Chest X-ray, PA view. Patient: 50 years old, sex M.
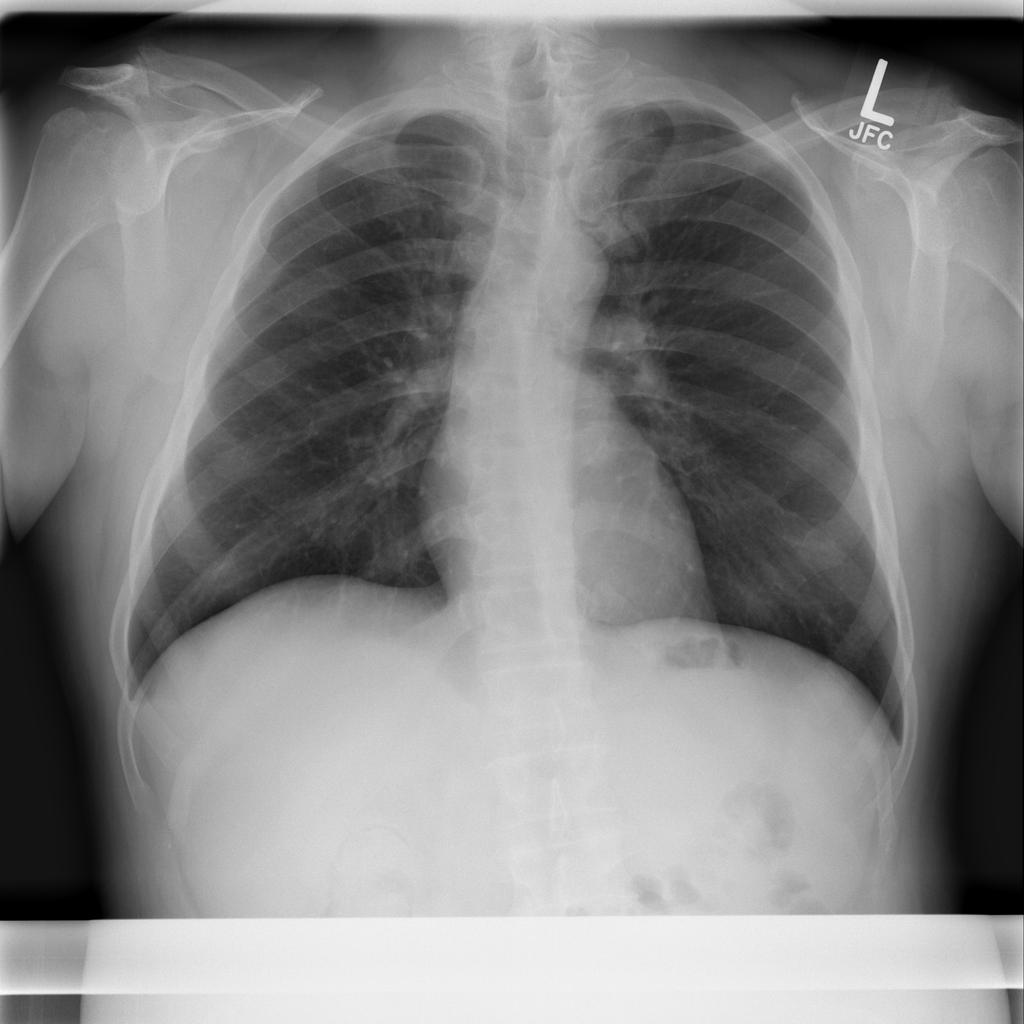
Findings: No Finding